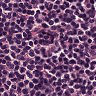
Metastatic tissue present: no